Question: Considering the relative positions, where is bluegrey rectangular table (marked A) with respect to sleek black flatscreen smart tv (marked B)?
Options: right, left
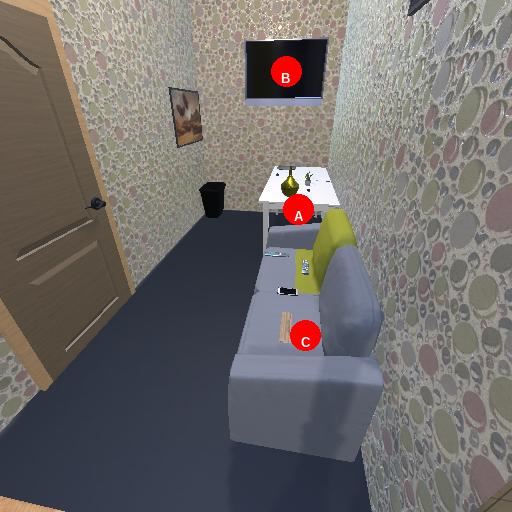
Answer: right